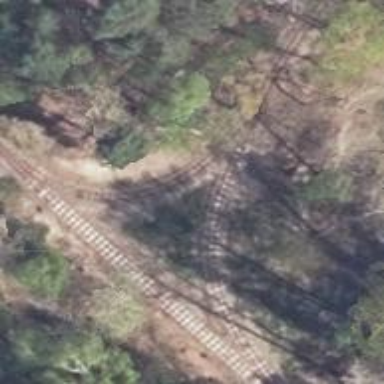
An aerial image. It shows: Railway switch.